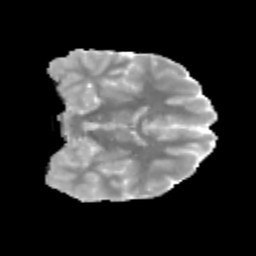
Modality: MD
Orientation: coronal
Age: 11
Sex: male
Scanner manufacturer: siemens
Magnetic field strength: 3 T
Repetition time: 3.8 s
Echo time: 0.07 s